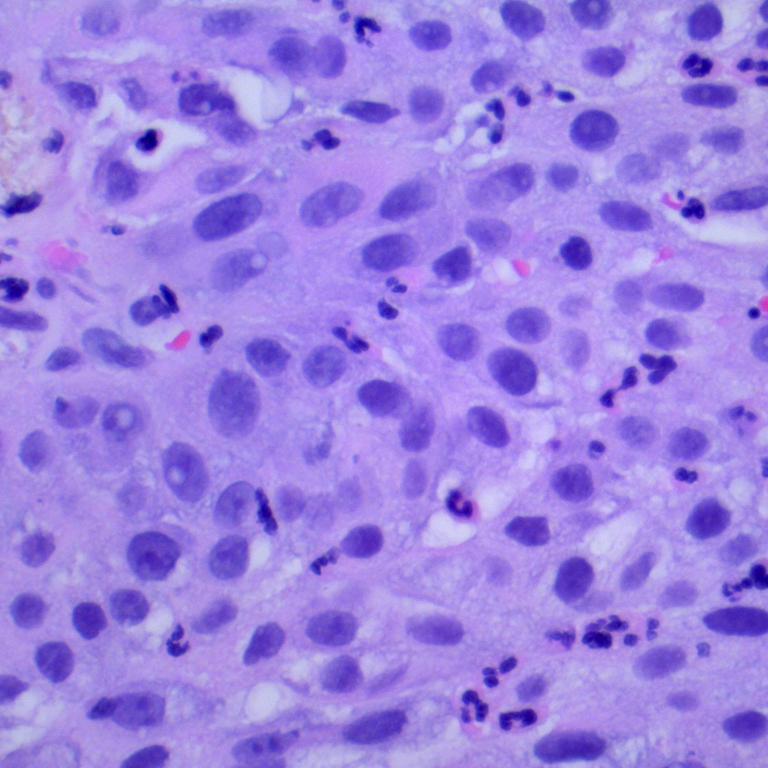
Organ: lung
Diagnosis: squamous carcinomas